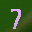
Label: 7